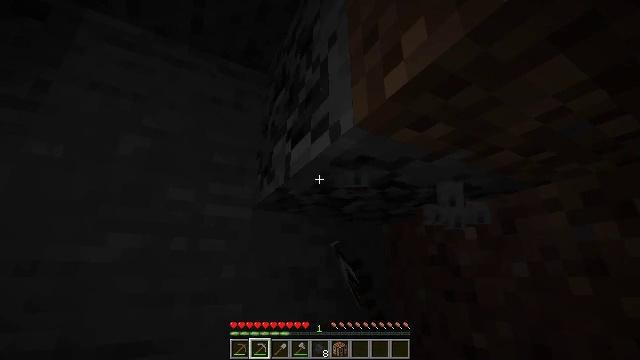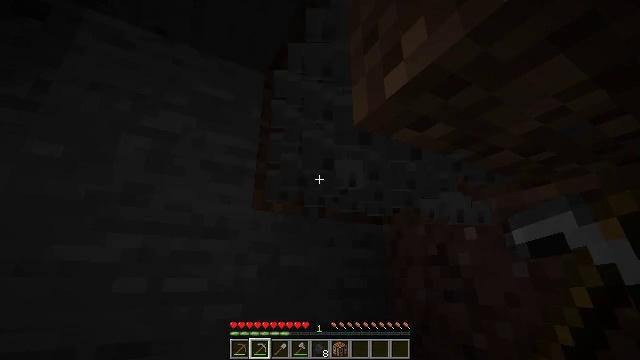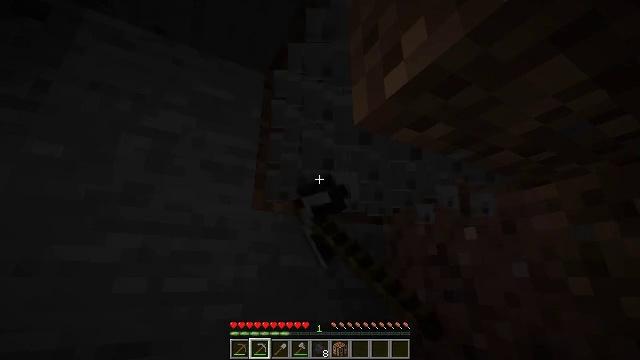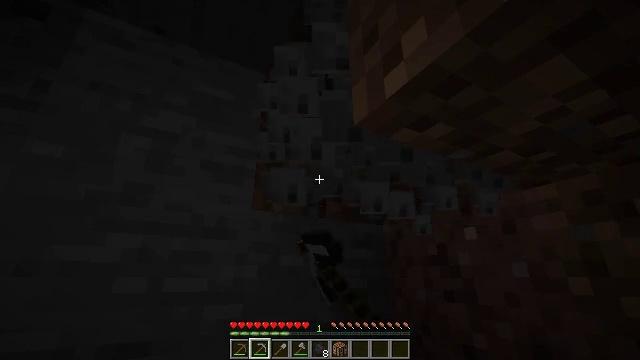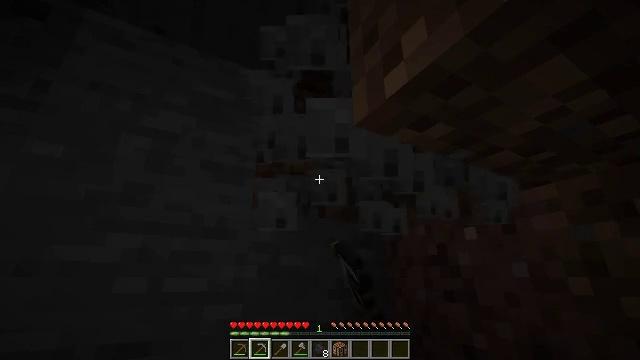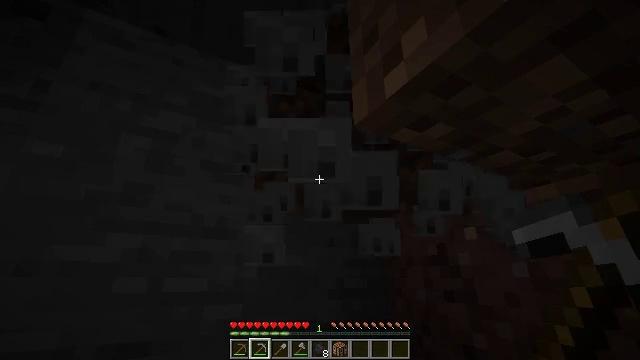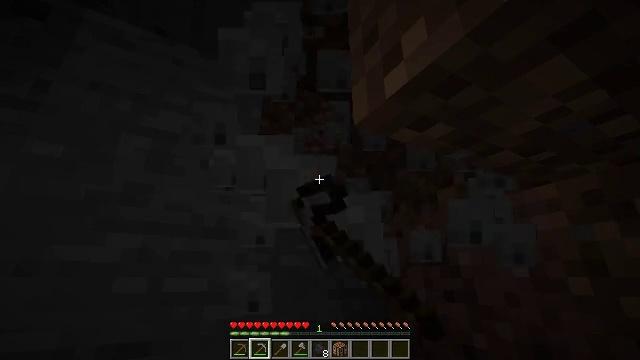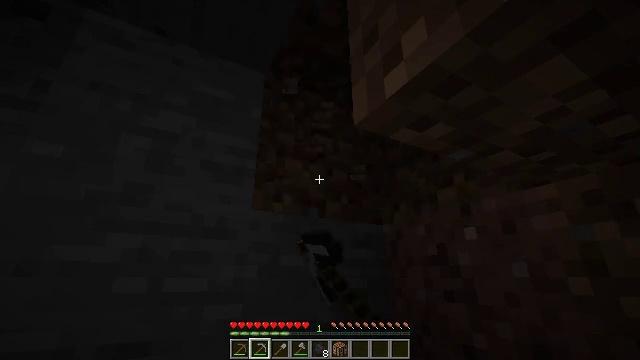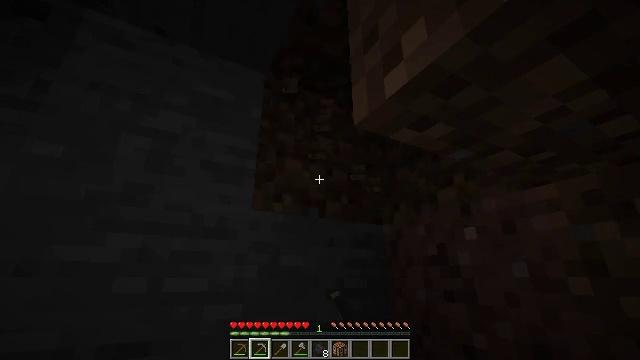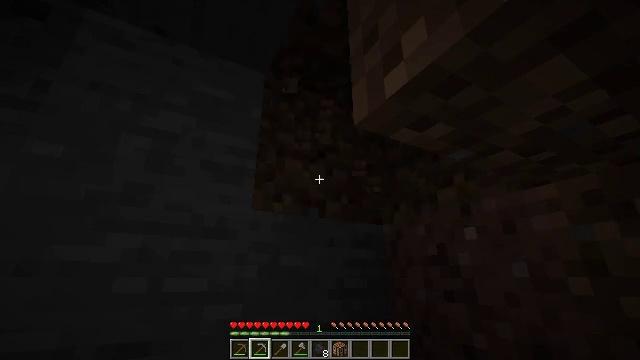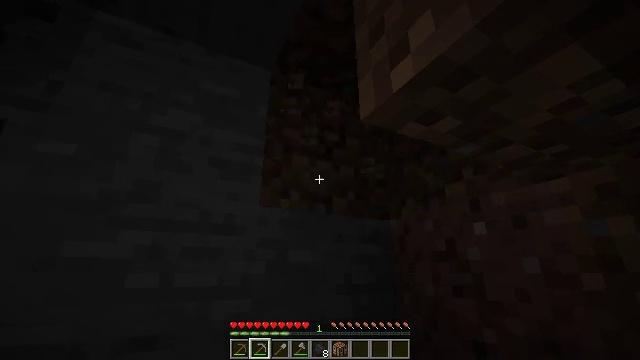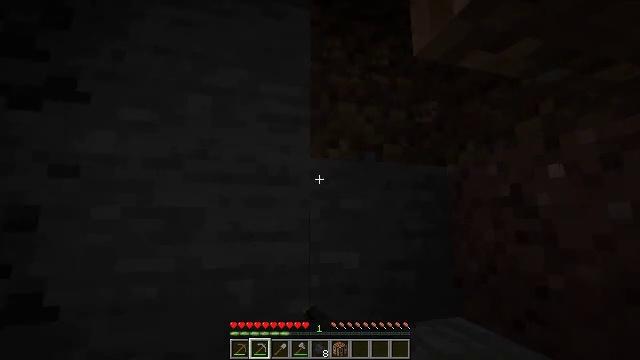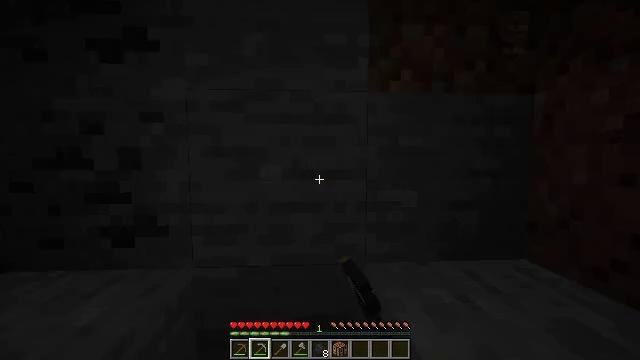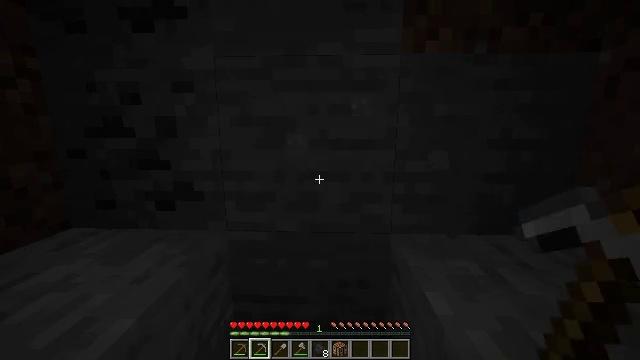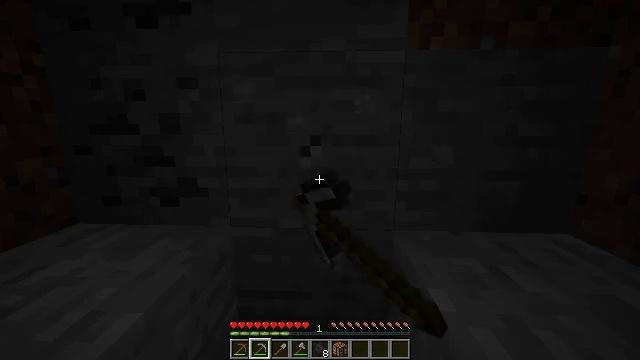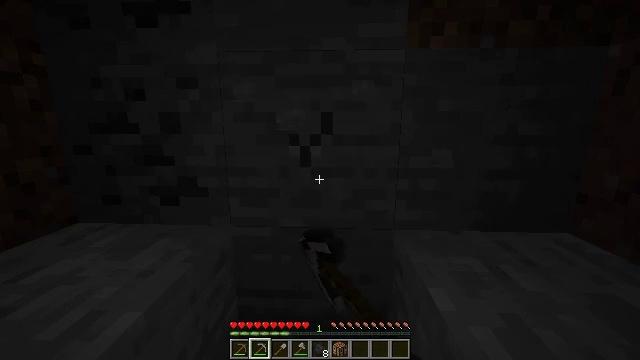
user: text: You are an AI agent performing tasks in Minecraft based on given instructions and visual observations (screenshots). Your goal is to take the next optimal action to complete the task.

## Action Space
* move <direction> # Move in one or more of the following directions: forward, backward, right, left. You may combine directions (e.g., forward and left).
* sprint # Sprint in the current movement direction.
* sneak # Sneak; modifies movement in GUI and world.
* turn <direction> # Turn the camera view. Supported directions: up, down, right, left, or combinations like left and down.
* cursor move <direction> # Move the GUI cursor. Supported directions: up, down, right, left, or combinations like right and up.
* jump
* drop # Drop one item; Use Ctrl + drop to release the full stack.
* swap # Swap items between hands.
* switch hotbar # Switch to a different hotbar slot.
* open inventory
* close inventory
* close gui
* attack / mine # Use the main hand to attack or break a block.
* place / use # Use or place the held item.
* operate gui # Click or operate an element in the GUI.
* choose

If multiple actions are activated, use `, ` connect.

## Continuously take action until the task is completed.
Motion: motion action
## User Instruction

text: Collect stone from the mine.
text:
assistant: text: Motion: attack / mine
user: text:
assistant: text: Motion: attack / mine
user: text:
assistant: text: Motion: attack / mine
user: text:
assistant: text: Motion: attack / mine
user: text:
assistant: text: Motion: attack / mine
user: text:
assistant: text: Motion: attack / mine
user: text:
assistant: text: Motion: attack / mine
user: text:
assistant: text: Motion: attack / mine
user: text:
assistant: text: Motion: attack / mine
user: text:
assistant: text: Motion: turn left, attack / mine
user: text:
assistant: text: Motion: turn left and down, attack / mine
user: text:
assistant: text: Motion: turn left and down, attack / mine
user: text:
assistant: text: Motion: turn left and down, attack / mine
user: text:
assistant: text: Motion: attack / mine
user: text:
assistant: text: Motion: attack / mine
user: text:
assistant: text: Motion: attack / mine
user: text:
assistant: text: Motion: attack / mine
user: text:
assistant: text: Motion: attack / mine
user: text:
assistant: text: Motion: attack / mine
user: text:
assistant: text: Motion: attack / mine
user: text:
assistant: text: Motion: attack / mine
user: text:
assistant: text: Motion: attack / mine
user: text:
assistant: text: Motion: attack / mine
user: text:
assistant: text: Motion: attack / mine
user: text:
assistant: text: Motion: attack / mine
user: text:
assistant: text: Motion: attack / mine
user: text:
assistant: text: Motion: attack / mine
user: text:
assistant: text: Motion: attack / mine
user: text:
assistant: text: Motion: attack / mine
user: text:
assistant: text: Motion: attack / mine